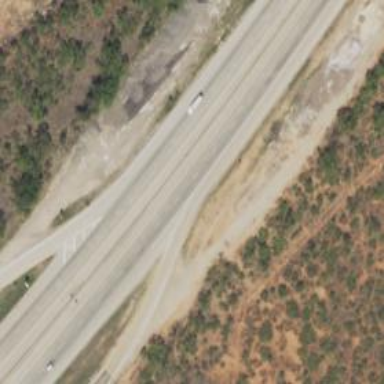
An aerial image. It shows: Tertiary road with frontage road along it.